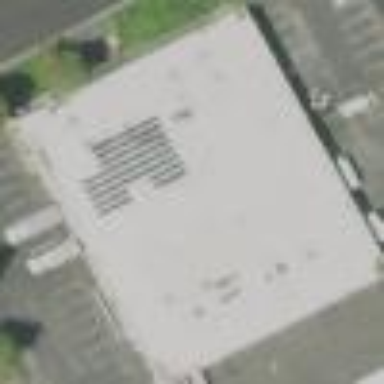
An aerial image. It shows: Building.